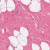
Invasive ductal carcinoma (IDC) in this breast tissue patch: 0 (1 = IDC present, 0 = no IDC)